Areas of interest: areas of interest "AITO"
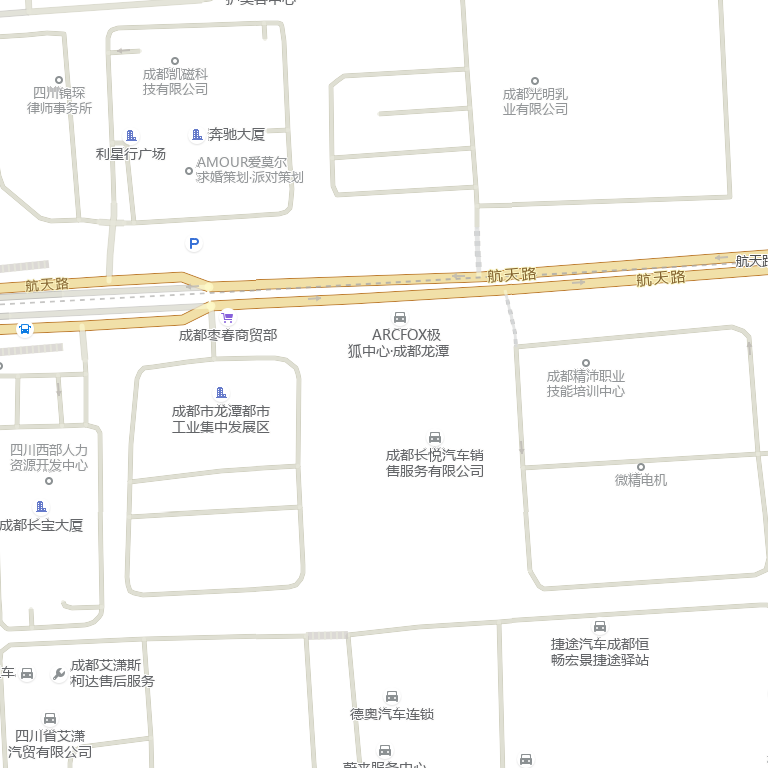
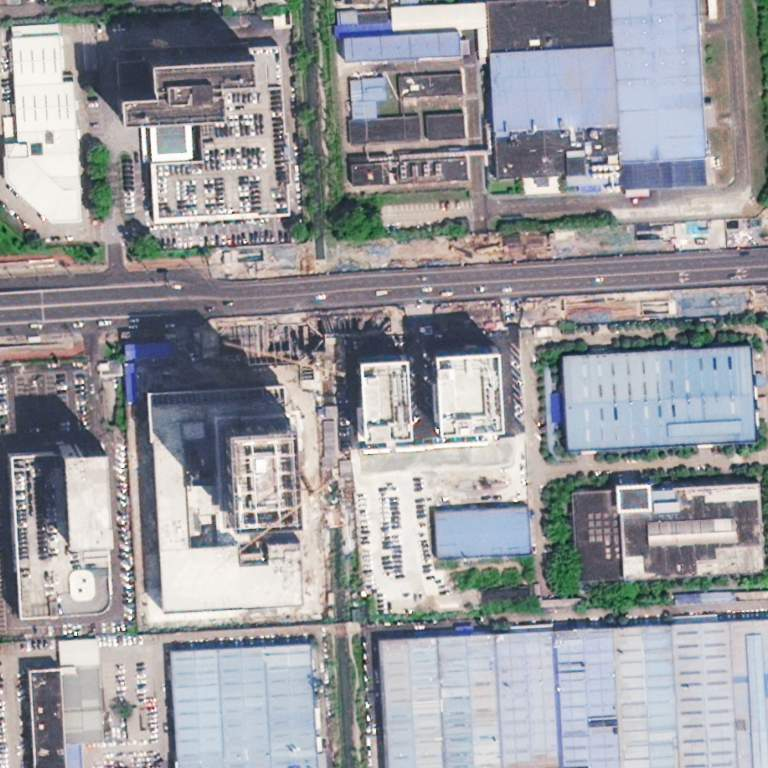